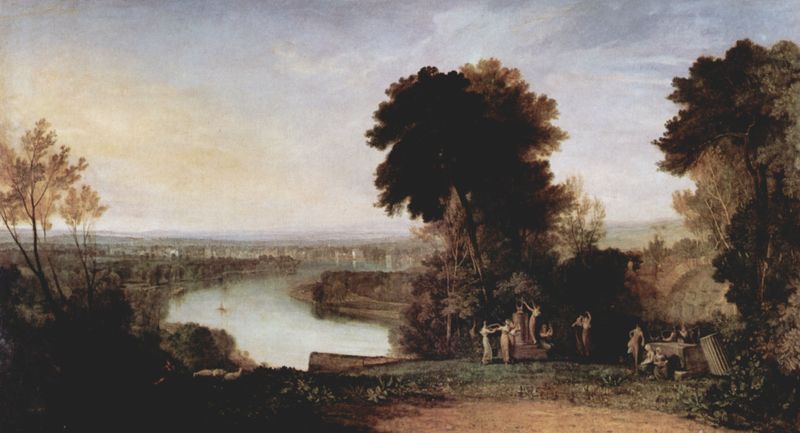
Titel: Thomson's Äolsharfe
Künstler: William Turner
Standort: Manchester
Institution: City Art Galleries
Schlagwörter: baum, berg, blau, blätter, dunkel, felsen, gemälde, gruppe, himmel, laub, schatten, wasser, weiß, wolken, baumstämme, bäume, fluss, frauen, grün, landschaft, menschen, ocker, see, stadt, ufer, äste, bewegung, braun, damen, frankreich, grau, hell, kleid, licht, männer, schwarz, säule, säulen, tisch, ausblick, blick, gras, haus, tier, tiere, weg, wiese, beige, fest, gesellschaft, malerei, party, tanz, arme, barock, mensch, steine, gesten, öl, bach, baumstamm, ebene, erde, feld, ferne, horizont, häuser, hügel, natur, spiegelung, vögel, weide, weite, wind, zweige, gewässer, sonne, wiesen, gold, gewänder, klassizismus, tanzen, höhle, rosa, tal, wald, anhöhe, boot, boote, kanneliert, statue, deutschland, schiff, segelboot, ruhe, biegung, bogen, ort, dunst, nebel, violett, landschaftsmalerei, herbst, enten, idylle, platz, ziehen, figuren, kuppel, romantik, woken, unscharf, bad, ruine, antike, strahlen, bedeckt, lichtung, ruinen, gänse, krümmung, landschaftsbild, menschengruppe, kanneluren, poussin, wolkne, kassetten, arkadien, reigen, schafe, mai, weise, flußlandschaft, pastorale, horizint, flussufer, säulenstumpf, lorrain, rauen, holzfällen, flußtal, pfauen, flussschleife, romatik, orpheus, sommer, gänze, moldau, flußbiegung, flussaue, tanzenf, tänzerinn, venusfest, wieses, ffelder, abend, melancholie, marsipulami